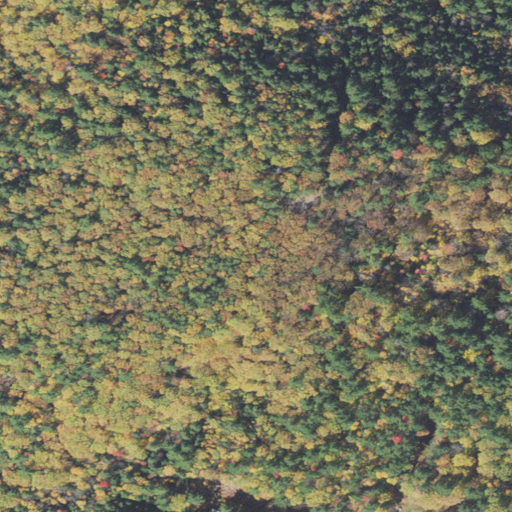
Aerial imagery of mountain in New Hampshire named Salter Hill containing mixed forest, evergreen forest, and deciduous forest